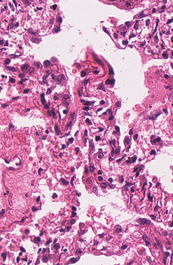
Tumor epithelial tissue: no
Tumor-associated stroma tissue: no
Normal tissue: yes